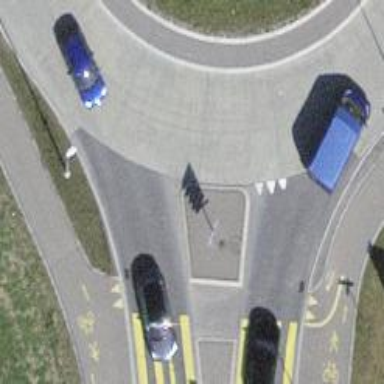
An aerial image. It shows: Road with "give way" sign.